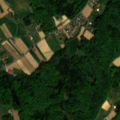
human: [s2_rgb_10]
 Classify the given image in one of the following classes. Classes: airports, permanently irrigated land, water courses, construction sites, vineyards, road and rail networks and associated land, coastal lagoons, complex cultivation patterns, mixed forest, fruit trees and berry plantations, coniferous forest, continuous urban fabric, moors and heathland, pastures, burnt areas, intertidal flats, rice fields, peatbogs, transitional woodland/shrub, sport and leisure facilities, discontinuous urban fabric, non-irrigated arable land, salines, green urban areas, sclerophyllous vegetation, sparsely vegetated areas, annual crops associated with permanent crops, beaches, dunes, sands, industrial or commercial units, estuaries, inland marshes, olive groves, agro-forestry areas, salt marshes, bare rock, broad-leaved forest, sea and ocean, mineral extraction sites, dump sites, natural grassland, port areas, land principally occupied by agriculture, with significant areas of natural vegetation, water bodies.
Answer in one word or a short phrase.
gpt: non-irrigated arable land, complex cultivation patterns, broad-leaved forest